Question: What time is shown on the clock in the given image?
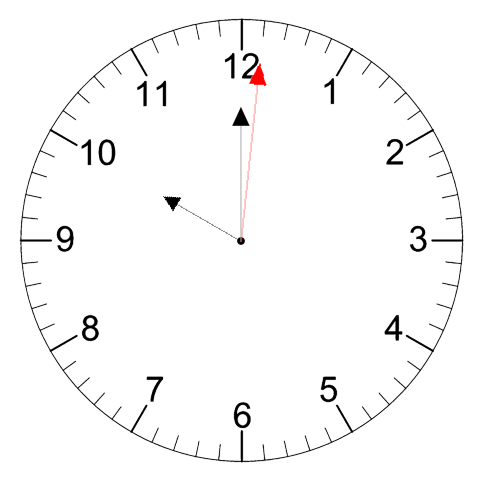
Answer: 10:00:01